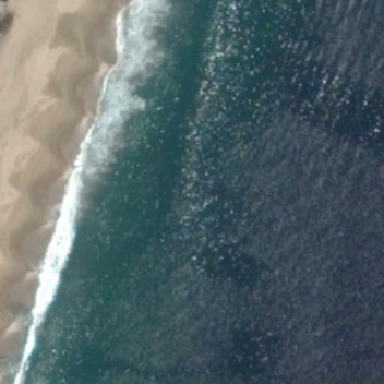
The dark yellow beach meets the blue sea .